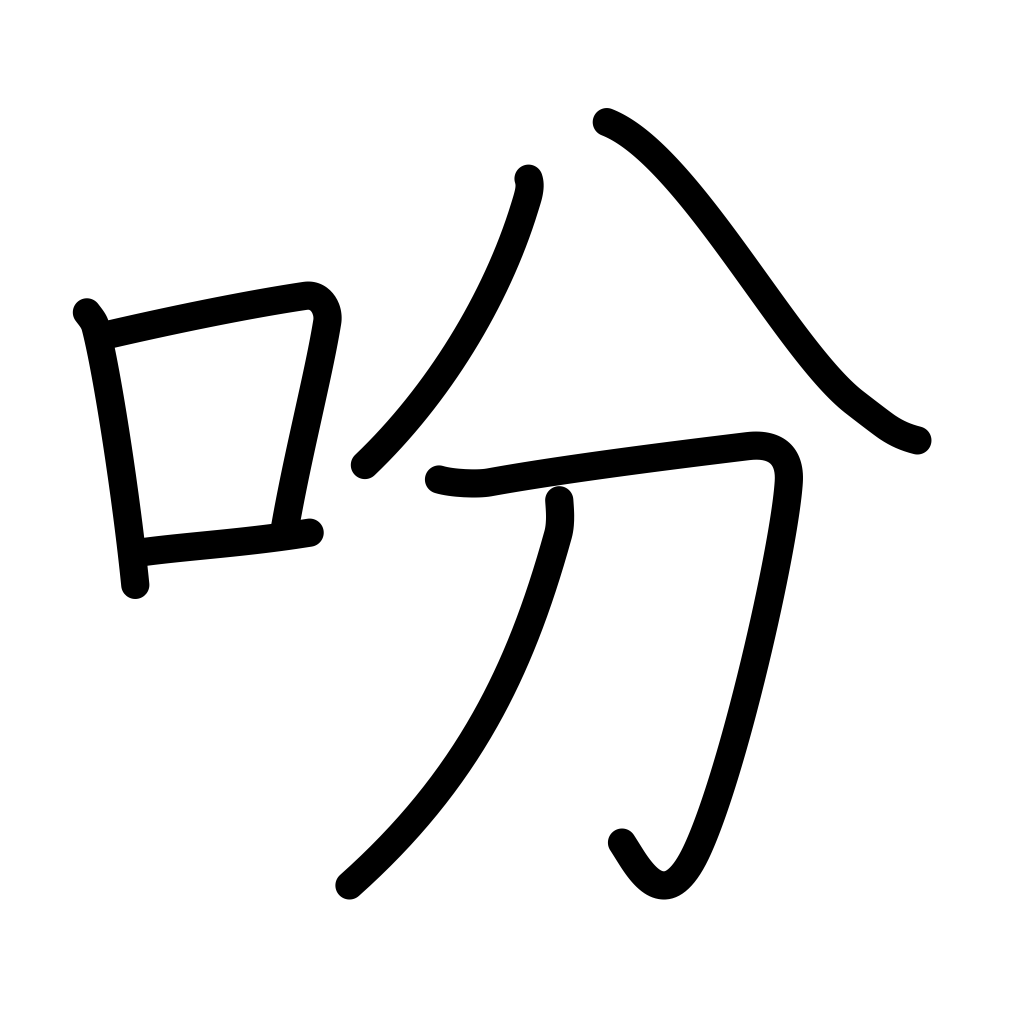
Meaning: give an order, sprout forth